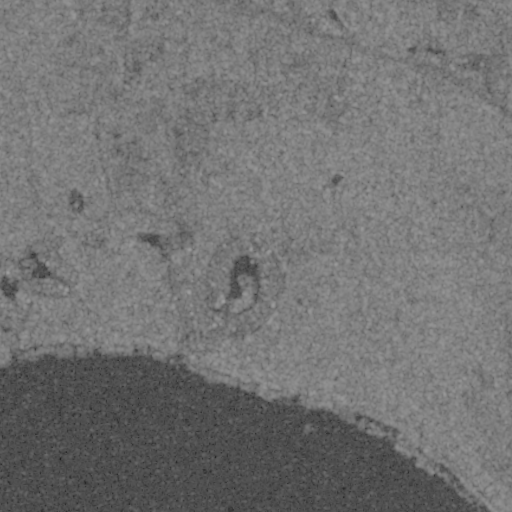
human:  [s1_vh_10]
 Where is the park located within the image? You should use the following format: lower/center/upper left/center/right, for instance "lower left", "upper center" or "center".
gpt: The park is located in the center left of the image.
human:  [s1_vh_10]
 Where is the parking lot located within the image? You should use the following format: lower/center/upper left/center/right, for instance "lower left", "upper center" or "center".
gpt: The parking lot is located in the center left of the image.
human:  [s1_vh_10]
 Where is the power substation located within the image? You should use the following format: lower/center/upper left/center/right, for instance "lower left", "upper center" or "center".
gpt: The power substation is located in the center left of the image.
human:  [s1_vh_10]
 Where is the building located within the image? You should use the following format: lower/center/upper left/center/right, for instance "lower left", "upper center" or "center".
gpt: The building is located in the center left of the image.
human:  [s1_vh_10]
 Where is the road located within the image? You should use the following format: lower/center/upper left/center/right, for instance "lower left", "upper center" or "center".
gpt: There is no road in the image.

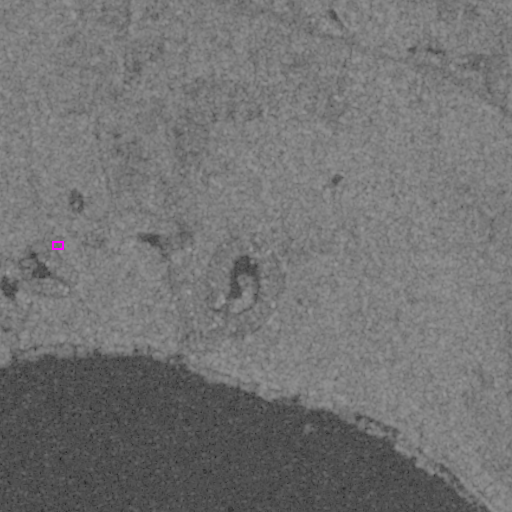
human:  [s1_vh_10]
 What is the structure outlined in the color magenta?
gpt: The structure outlined in magenta is a park.
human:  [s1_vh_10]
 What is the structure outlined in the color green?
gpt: There is no green outline.